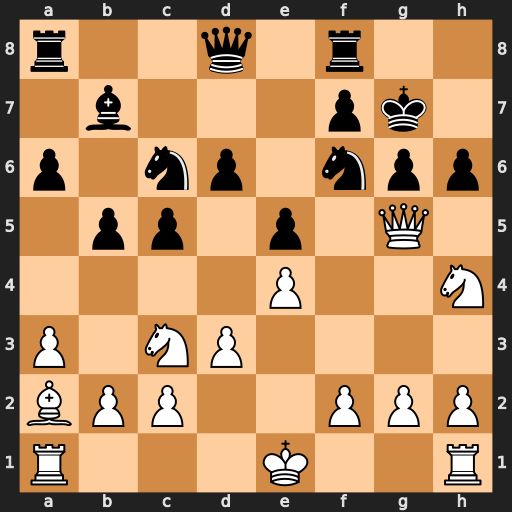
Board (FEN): r2q1r2/1b3pk1/p1np1npp/1pp1p1Q1/4P2N/P1NP4/BPP2PPP/R3K2R
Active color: w
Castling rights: KQ
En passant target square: -
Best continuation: Nf5+ Kh8 Qxh6+ Nh7 Qg7#